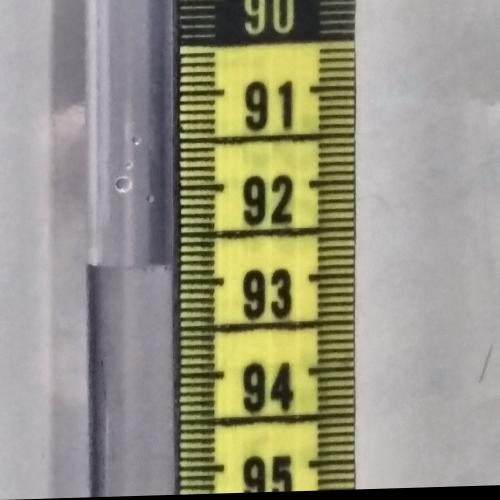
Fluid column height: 92.8 cm